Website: macys
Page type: account-selection
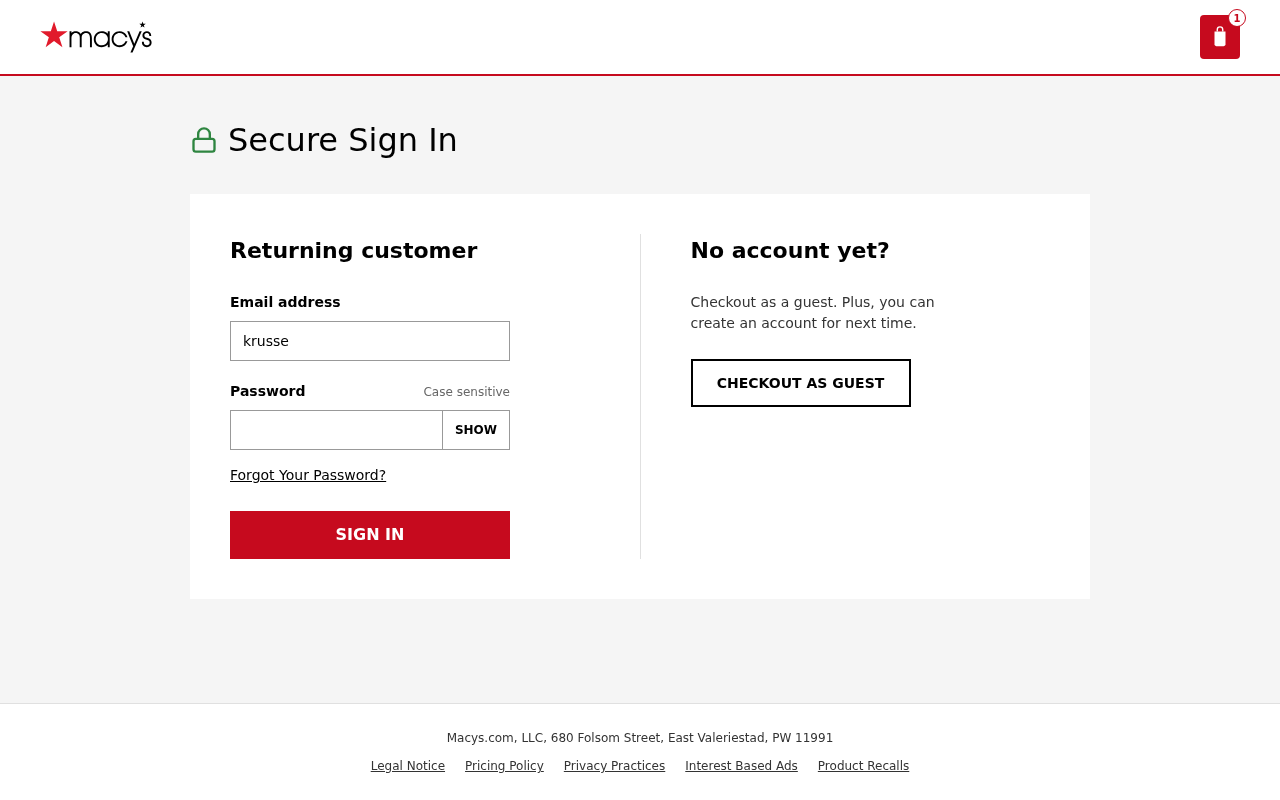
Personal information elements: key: PII_EMAIL
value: krussell@hotmail.com
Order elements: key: ORDER_NUM_ITEMS
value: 1